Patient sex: M
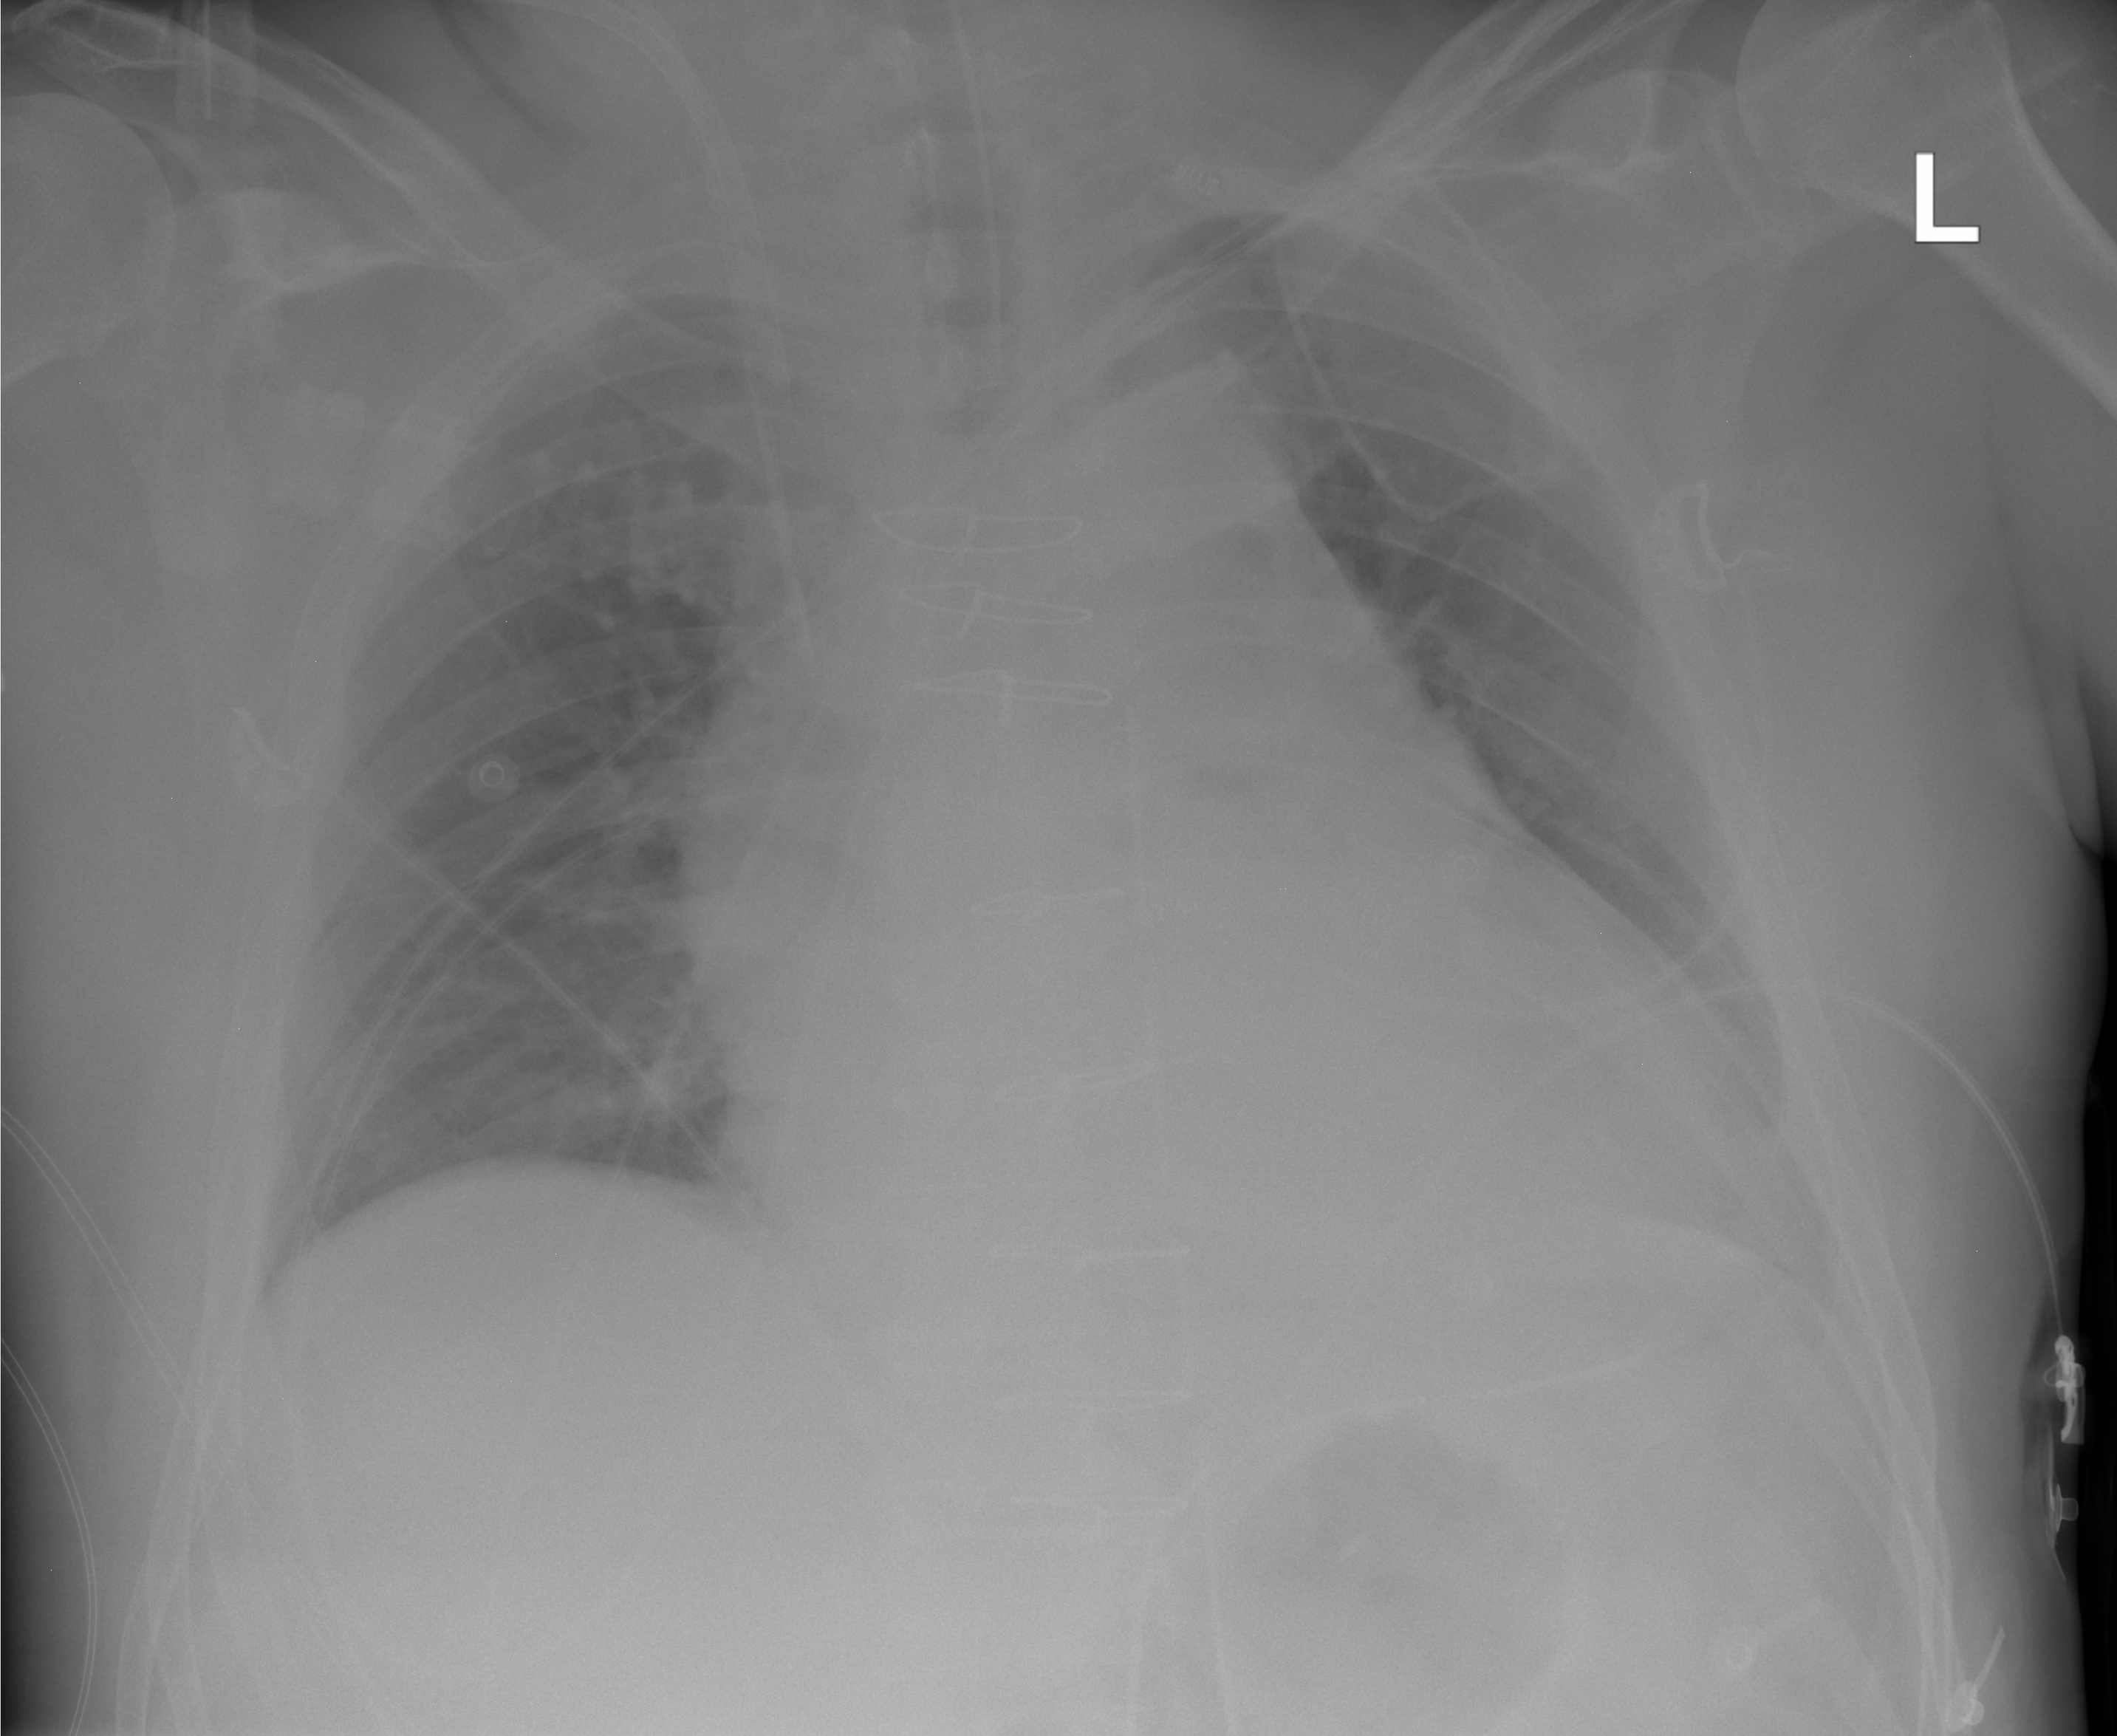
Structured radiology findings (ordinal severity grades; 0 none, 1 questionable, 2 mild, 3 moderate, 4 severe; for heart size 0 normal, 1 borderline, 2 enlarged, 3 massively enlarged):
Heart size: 2
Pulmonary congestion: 0
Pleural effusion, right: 0
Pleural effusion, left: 0
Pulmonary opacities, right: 0
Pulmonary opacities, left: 0
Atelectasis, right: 0
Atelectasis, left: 2